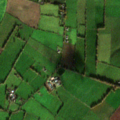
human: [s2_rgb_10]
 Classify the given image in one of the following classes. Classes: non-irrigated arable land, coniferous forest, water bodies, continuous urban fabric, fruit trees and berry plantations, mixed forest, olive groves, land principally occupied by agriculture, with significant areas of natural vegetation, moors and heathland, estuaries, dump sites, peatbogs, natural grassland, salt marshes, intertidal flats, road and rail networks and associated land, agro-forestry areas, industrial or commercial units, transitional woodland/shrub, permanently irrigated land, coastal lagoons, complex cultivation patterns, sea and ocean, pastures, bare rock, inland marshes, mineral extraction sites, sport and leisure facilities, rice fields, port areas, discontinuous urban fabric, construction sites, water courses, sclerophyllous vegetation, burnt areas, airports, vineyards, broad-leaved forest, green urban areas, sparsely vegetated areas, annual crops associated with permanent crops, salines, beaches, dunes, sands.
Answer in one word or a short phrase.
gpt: non-irrigated arable land, pastures